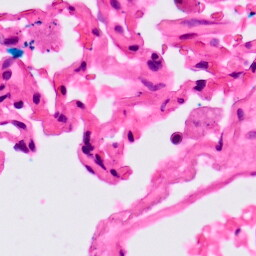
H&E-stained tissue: Lung